Interaction volume radius: 5 \u00c5
Interaction volume height: 20 \u00c5
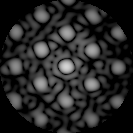
Disorder parameter: 0.2084